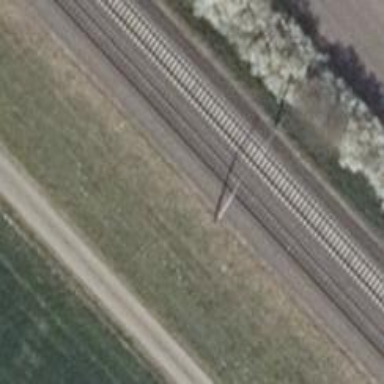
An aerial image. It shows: Railway milestone with catenary mast.